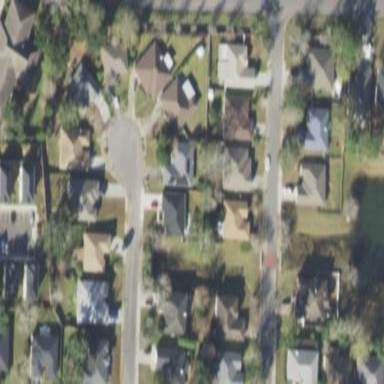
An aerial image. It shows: This residential area consists of single-family homes.